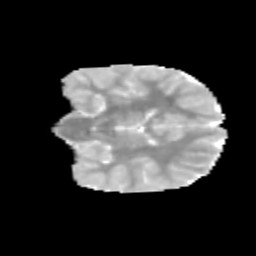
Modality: MD
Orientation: coronal
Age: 9
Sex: female
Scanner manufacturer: siemens
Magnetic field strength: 3 T
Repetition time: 3.8 s
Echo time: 0.07 s